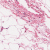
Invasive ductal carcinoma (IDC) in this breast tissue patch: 0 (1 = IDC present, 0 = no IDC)